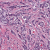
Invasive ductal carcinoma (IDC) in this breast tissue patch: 1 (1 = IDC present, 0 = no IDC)